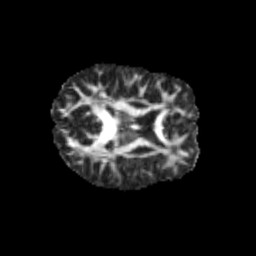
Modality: FA
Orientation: axial
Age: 11
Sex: female
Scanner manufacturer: siemens
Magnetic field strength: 3 T
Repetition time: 3.8 s
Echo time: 0.07 s